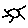
Label: sun